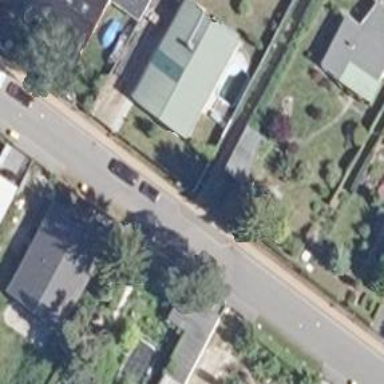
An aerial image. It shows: Choker traffic calming measure on the right side.